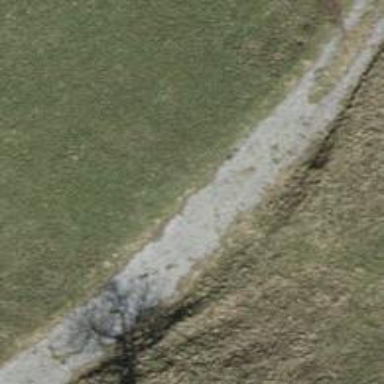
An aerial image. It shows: Track with grade3 tracktype.